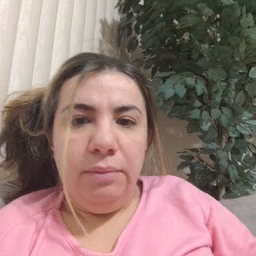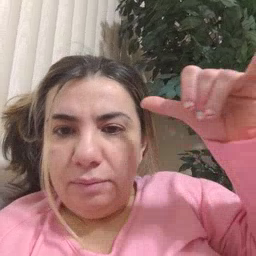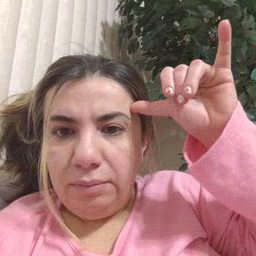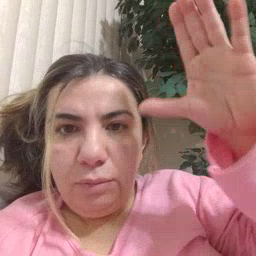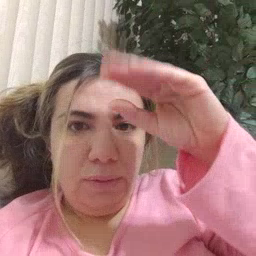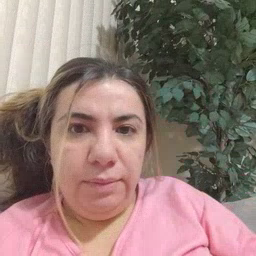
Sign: cowboy